Question: Table with orders has another table with positions. I want the orders table to show but then only have the most up to-date position on it. Below is a picture of the 3 rows I want showing. Omit the rest.

'''
SELECT DispatchTable.ordernumber, DispatchTable.truck,
DispatchTable.driver, DispatchTable.actualpickup,
DispatchTable.actualdropoff, orders.pickupdateandtime,
orders.dropoffdateandtime, Truck002.lastposition,
Truck002.lastdateandtime
FROM DispatchTable
INNER JOIN orders ON DispatchTable.ordernumber = orders.id
INNER JOIN Truck002 ON DispatchTable.truck = Truck002.name
WHERE (orders.status = 'onRoute')
'''
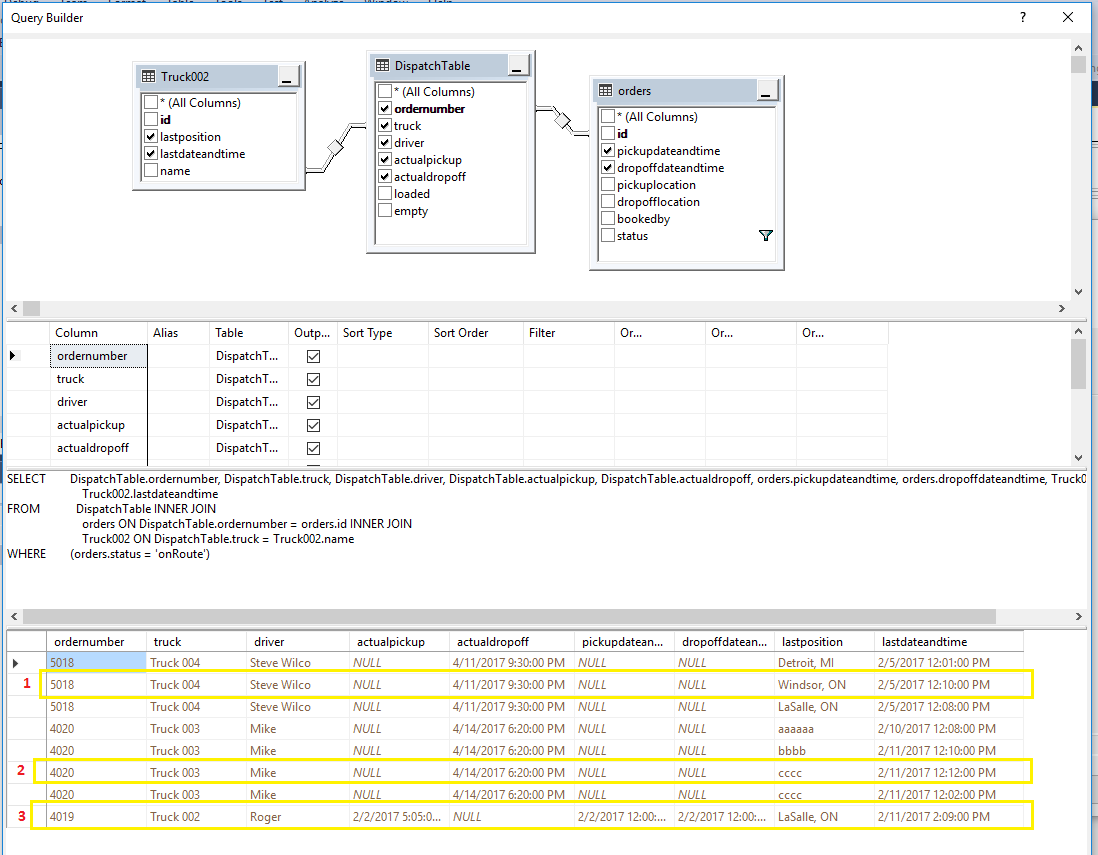
Answer: Assuming that you want the row having the latest 'lastdateandtime' for the truck 'name', this should work:
'''
SELECT DispatchTable.ordernumber,
DispatchTable.truck,
DispatchTable.driver,
DispatchTable.actualpickup,
DispatchTable.actualdropoff,
orders.pickupdateandtime,
orders.dropoffdateandtime,
TruckLatest.lastposition,
TruckLatest.lastdateandtime
FROM DispatchTable
INNER JOIN orders ON DispatchTable.ordernumber = orders.id
INNER JOIN (SELECT name,
lastposition,
lastdateandtime
FROM Truck002 Truck1
WHERE lastdateandtime =
(SELECT MAX(lastdateandtime)
FROM Truck002 Truck2
WHERE Truck2.name = Truck1.name)) TruckLatest
ON DispatchTable.truck = TruckLatest.name
WHERE (orders.status = 'onRoute')
'''